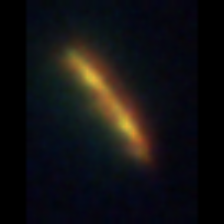
Taxon: Pennate
Group: Diatoms